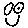
Label: smiley face